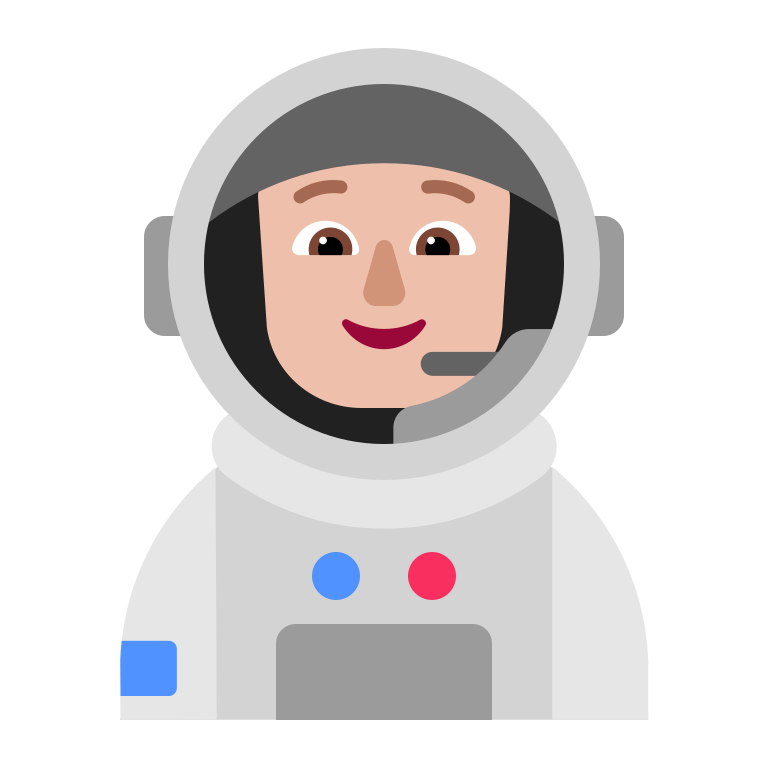
astronaut flat  light